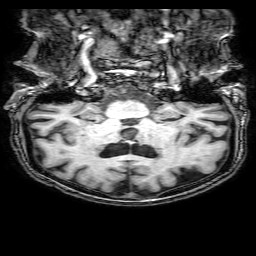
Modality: T1w
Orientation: sagittal
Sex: female
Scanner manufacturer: philips
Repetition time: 0.008128 s
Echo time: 0.00372 s